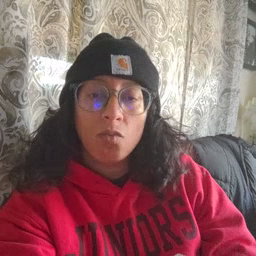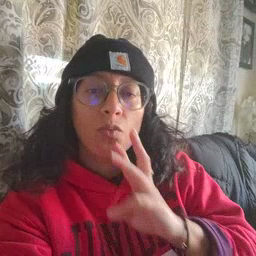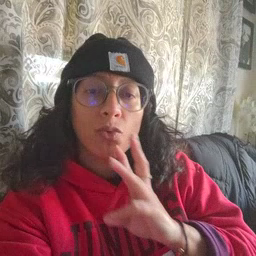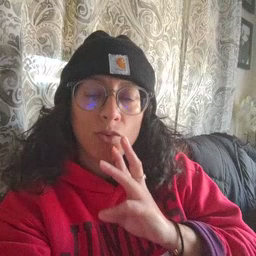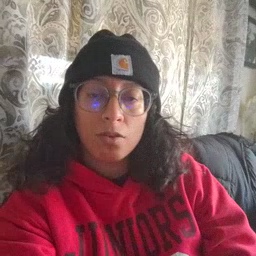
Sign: water